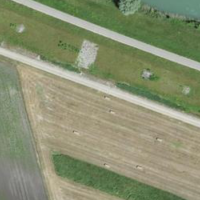
EUNIS habitat code: 56
Species observed at this site:
Buteo buteo
Falco tinnunculus
Cuculus canorus
Saxicola rubicola